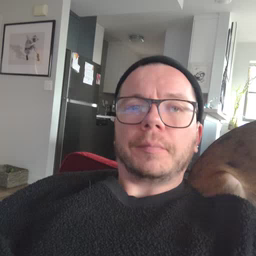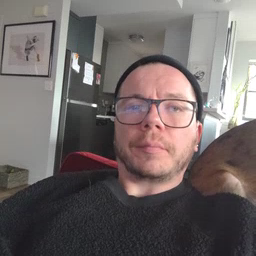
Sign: cow